Aerial crown-view tile of a tropical tree (Barro Colorado Island, Panama), acquired 20241216:
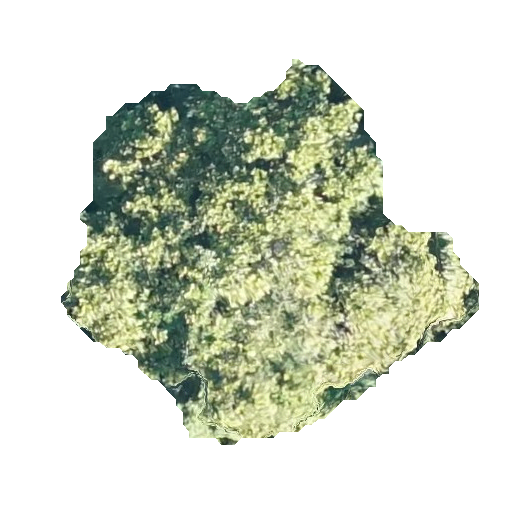
Species: Anacardium excelsum
GBIF accepted scientific name: Anacardium excelsum
Crown area: 145.786 m²